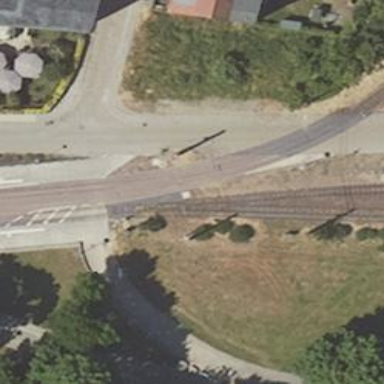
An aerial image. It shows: Tram railway line with electrified contact line.